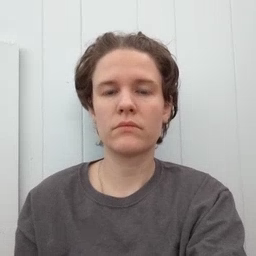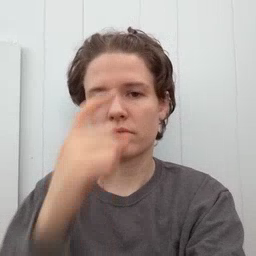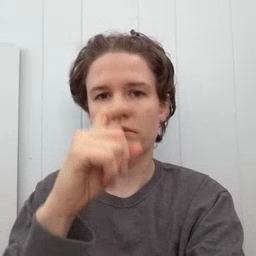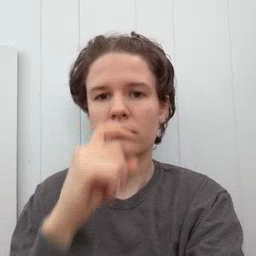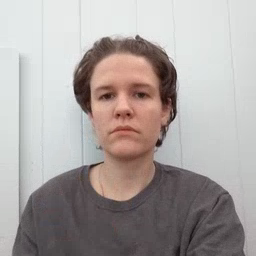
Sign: doll